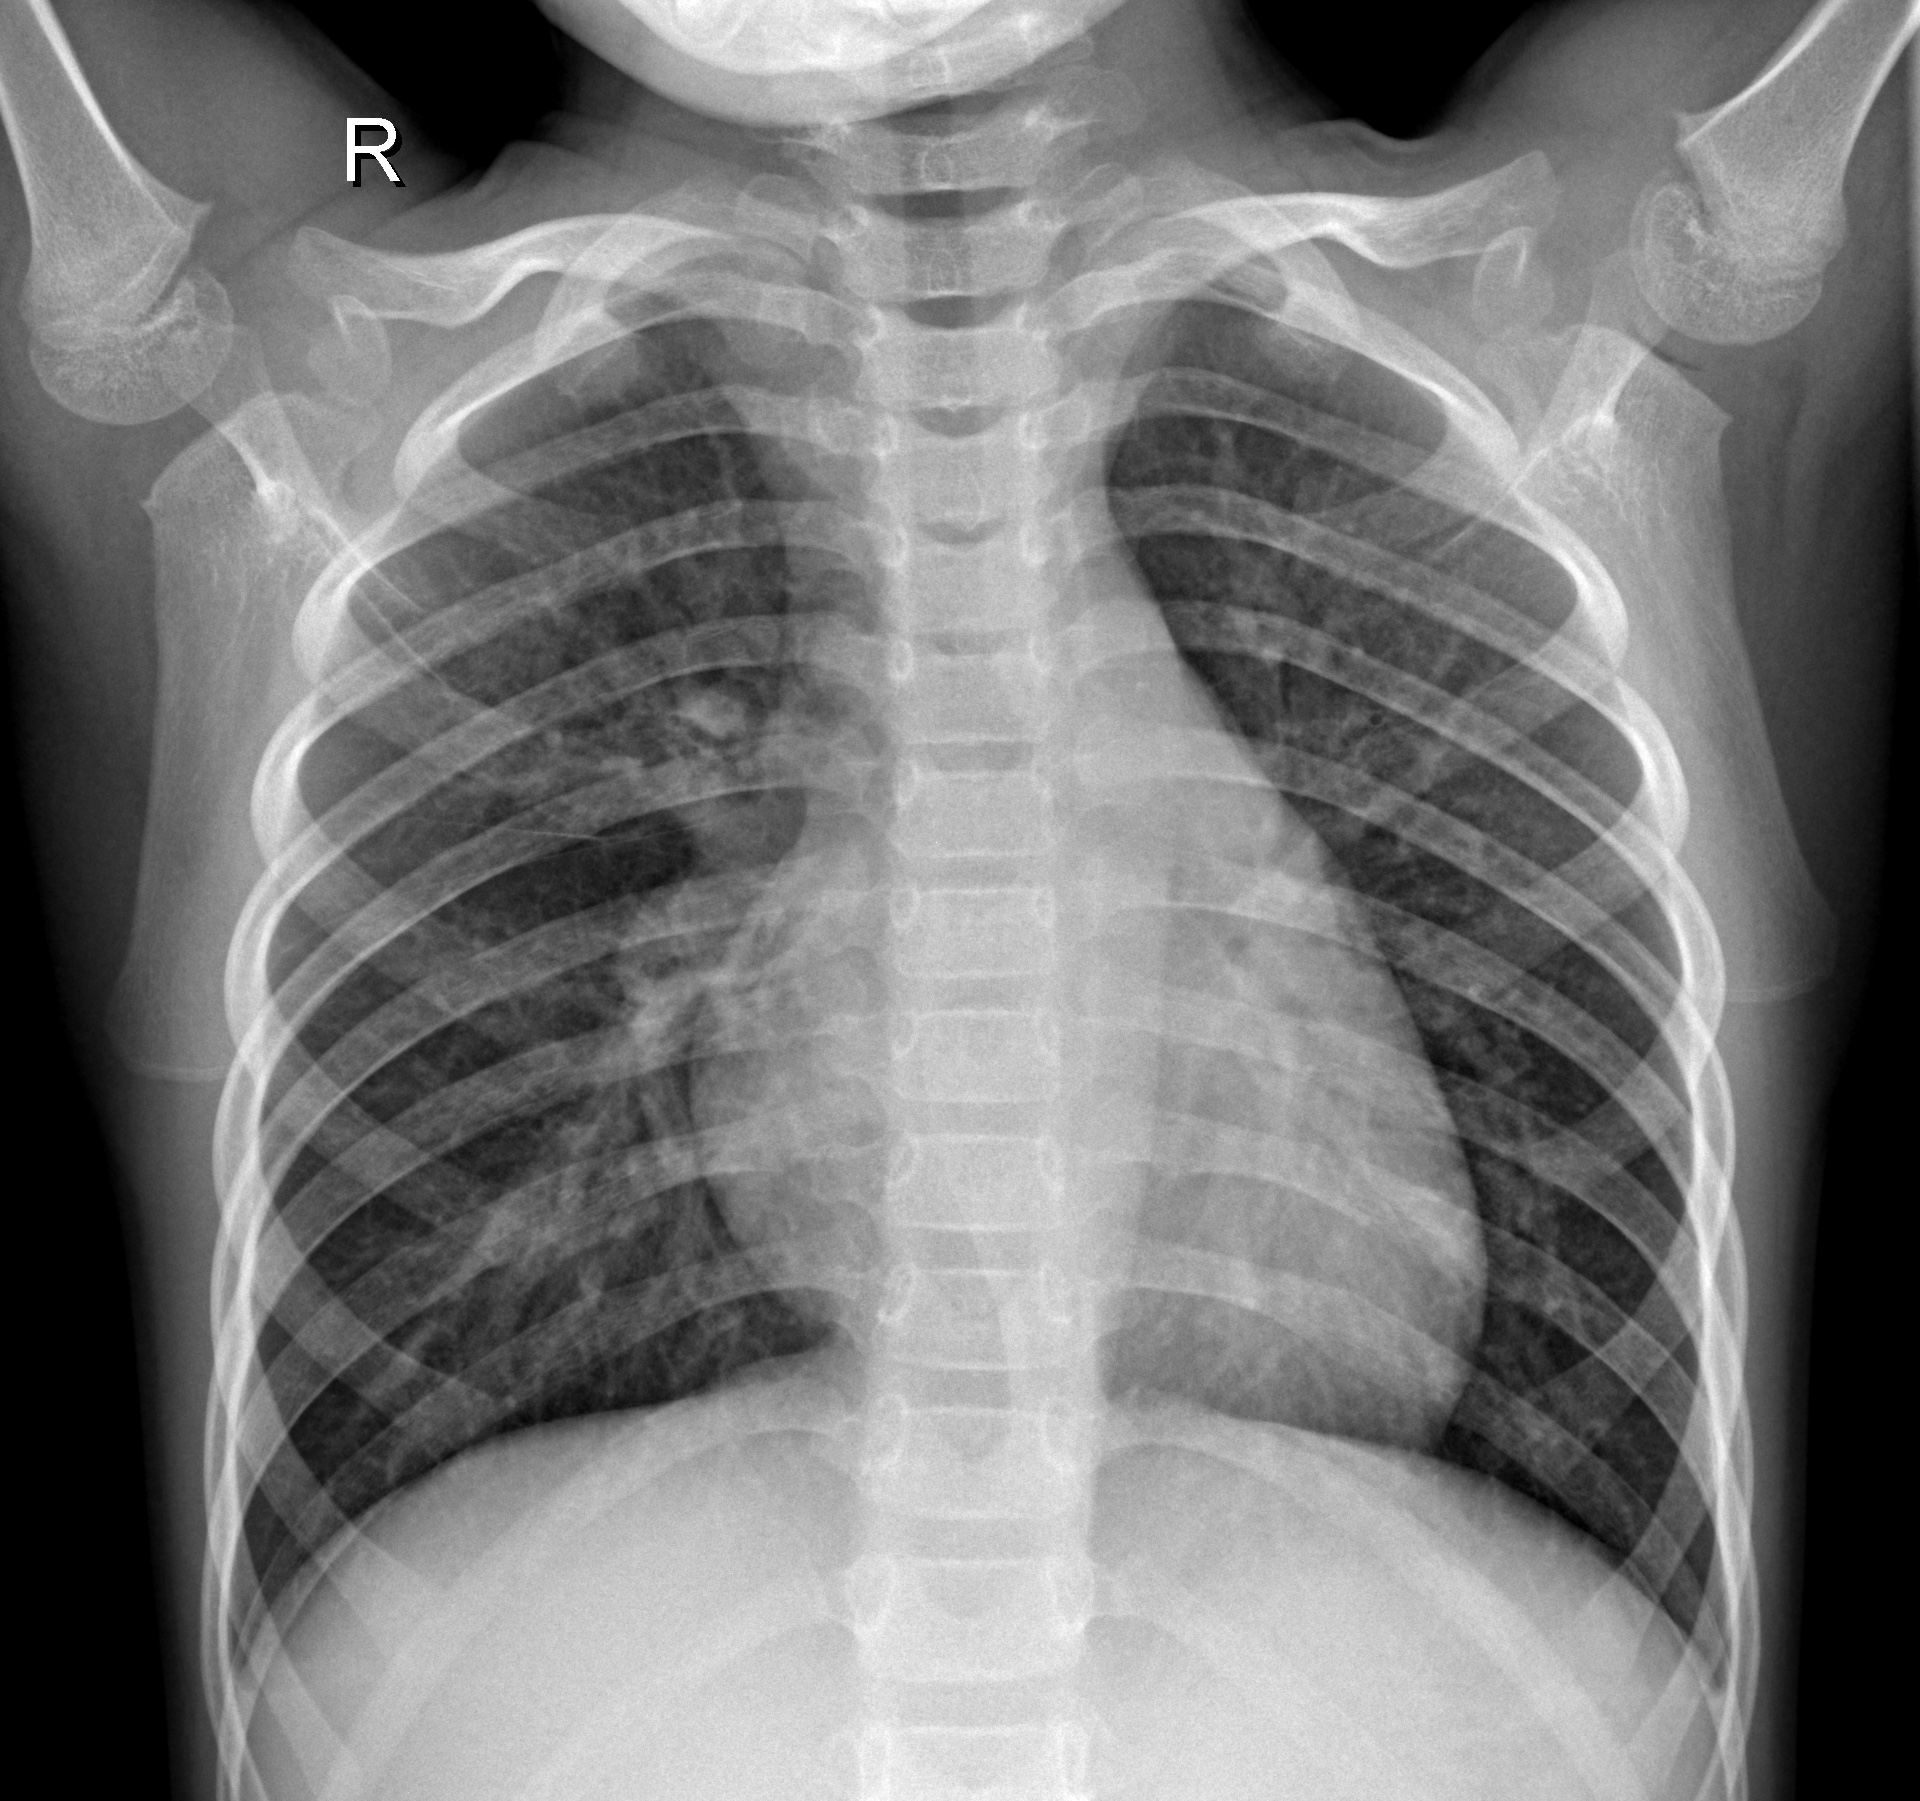
Diagnosis: NORMAL